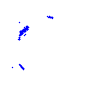
Particle: kaon